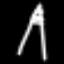
Label: The Eiffel Tower